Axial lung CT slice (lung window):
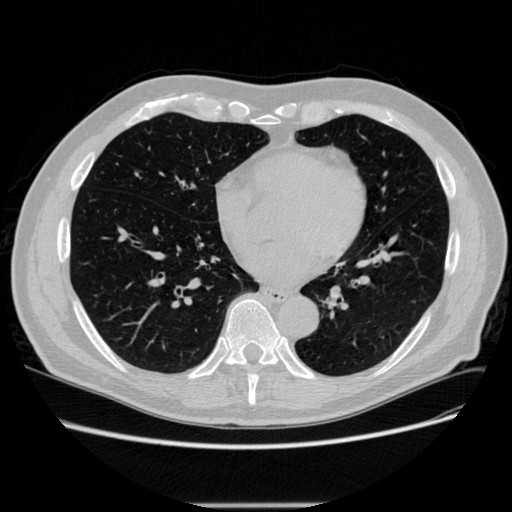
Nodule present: no